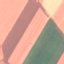
Land use / land cover class: AnnualCrop